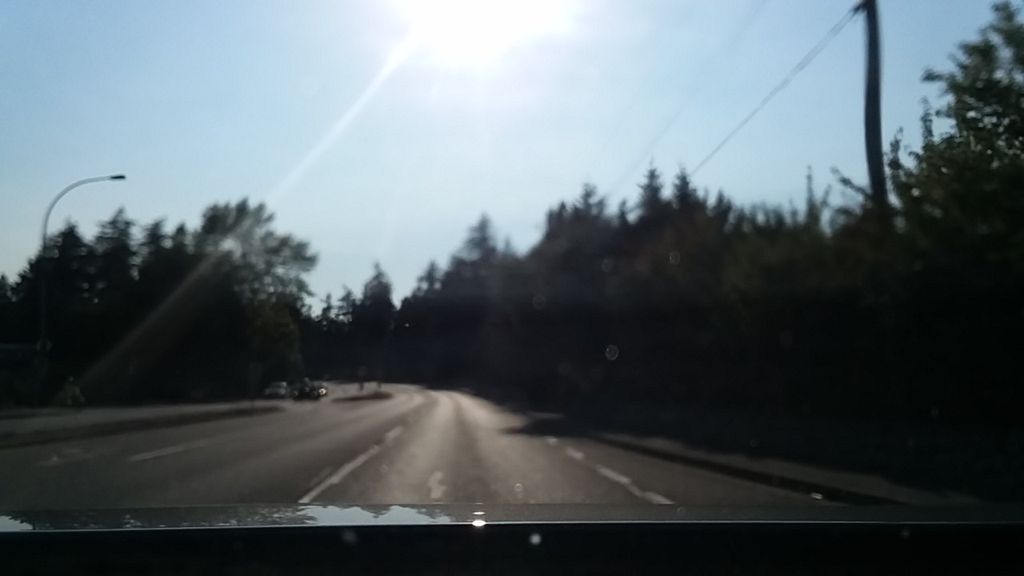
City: victoria